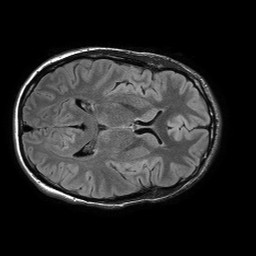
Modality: FLAIR
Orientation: axial
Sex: male
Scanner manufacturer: philips
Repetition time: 11 s
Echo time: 0.125 s